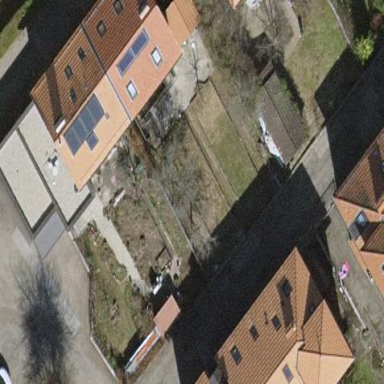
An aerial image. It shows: Residential garden area classified as leisure land.